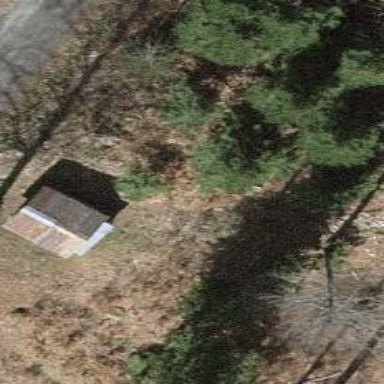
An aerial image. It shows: Cabin.